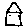
Label: house